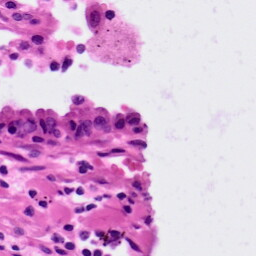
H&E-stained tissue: Lung